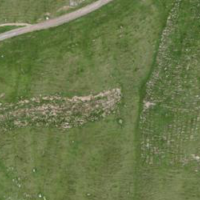
EUNIS habitat code: 26
Species observed at this site:
Arnica montana
Nardus stricta
Campanula barbata